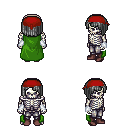
a pixel art fantasy rpg character, male body template, skeleton, green cape, metal pants, gray pageboy hairstyle, red bandana, white cloth bracers, maroon shoes, four views (front, back, left, right), 2x2 character sprite sheet, small pixel art, hard edges, no anti-aliasing